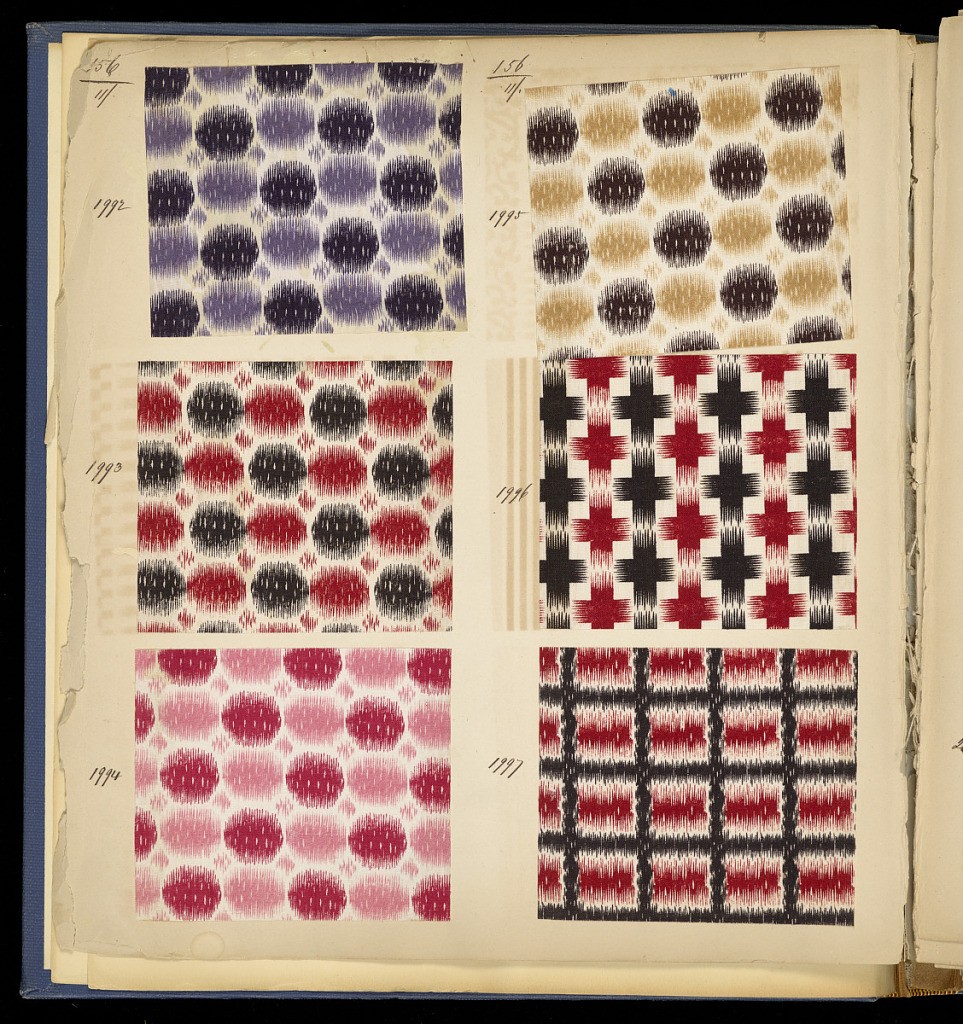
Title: Cotton Prints Samples
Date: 1850–60
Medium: paper, printed cotton
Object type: Sample book
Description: Blue cloth bound volume of 366 numbered samples of printed cotton. Samples of floral and plaid stripes. Title page has two book plates. Book title: "Cotton Prints Samples"